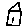
Label: house